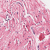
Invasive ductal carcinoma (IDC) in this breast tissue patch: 0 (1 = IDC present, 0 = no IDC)